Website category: game
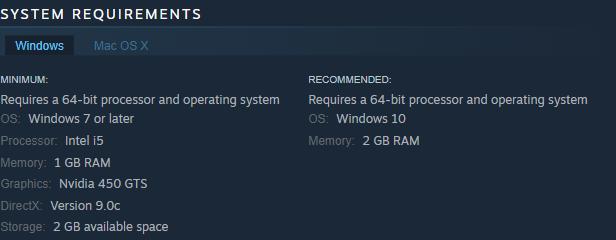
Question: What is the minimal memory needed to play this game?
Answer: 1 GB RAM

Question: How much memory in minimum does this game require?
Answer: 1 GB RAM

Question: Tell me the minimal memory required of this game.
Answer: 1 GB RAM

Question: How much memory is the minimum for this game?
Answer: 1 GB RAM

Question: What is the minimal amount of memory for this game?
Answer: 1 GB RAM

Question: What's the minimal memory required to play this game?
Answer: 1 GB RAM

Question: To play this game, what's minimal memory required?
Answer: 1 GB RAM

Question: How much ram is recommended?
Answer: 2 GB RAM

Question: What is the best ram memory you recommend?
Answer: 2 GB RAM

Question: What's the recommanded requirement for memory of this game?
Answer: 2 GB RAM

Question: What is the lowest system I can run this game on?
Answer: Windows 7 or later

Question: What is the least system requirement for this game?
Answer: Windows 7 or later

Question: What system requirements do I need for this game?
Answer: Windows 7 or later

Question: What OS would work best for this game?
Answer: Windows 10

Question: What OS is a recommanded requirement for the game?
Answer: Windows 10

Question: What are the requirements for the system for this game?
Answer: Windows 10

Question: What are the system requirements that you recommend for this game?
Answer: Windows 10

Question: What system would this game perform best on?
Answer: Windows 10